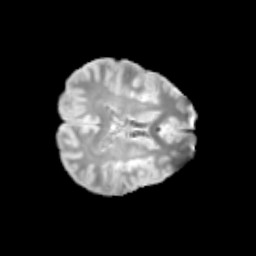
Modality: T2w
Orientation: axial
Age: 11
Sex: male
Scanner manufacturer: siemens
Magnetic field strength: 3 T
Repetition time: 3.8 s
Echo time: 0.07 s